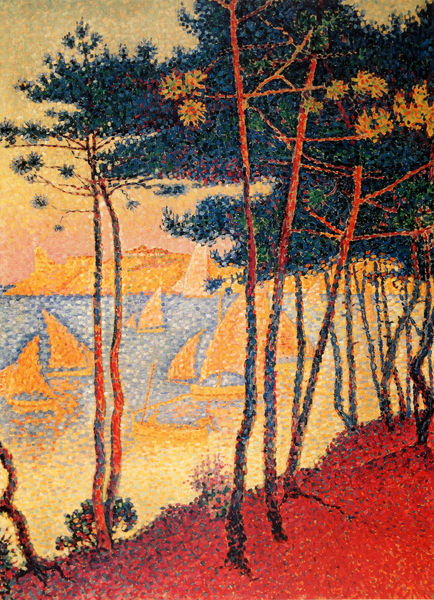
Titel: Segel und Pinien, Voiles et Pins
Künstler: Paul Signac
Institution: (Privatsammlung)
Schlagwörter: baum, berg, blau, blätter, gemälde, himmel, laub, meer, schatten, wasser, weiß, baumstämme, bäume, gelb, grün, impressionismus, landschaft, sand, see, stadt, ufer, äste, abend, braun, bunt, frankreich, hell, licht, orange, schwarz, haus, rot, expressionismus, fauves, hochformat, malerei, ast, baumstamm, dämmerung, gräser, hügel, natur, sonnenaufgang, stamm, zweige, busch, büsche, gewässer, sonne, sträucher, insel, auge, wald, anhöhe, baueme, boot, boote, turm, spanien, küste, schiff, schiffe, segel, segelboot, segelschiffe, sommer, strand, divisionismus, italien, pointilismus, segelschiff, dorf, farbe, sonnenuntergang, idylle, böschung, stämme, wetter, dünn, abendrot, hoch, bucht, leuchten, segelboote, oben, punkte, burg, leuchtturm, punkt, stand, wurzeln, kiefer, fichten, kiefern, seurat, signac, pinien, filigran, pointillismus, halbinsel, pointismus, pointelismus, botte, bott, divisionisme, fauvismus, kreuzfahrtschiff, piktoral, points, farbenlehre, blaa, leuchtturmm